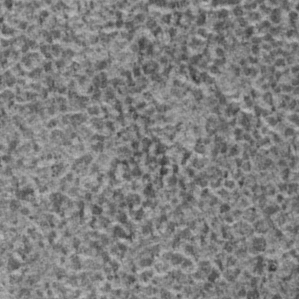
Label: frost